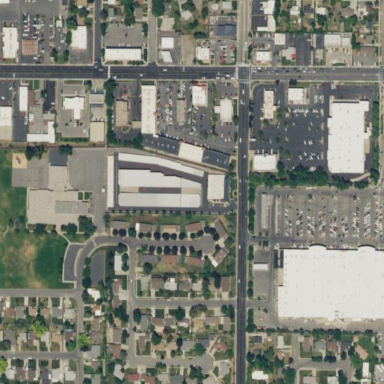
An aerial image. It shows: Retail area.